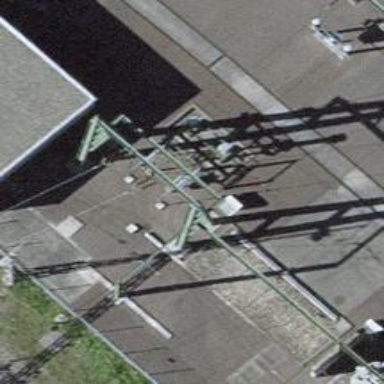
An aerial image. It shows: Power line is depicted.